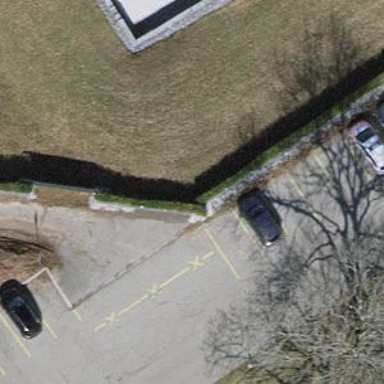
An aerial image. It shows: Parking area.